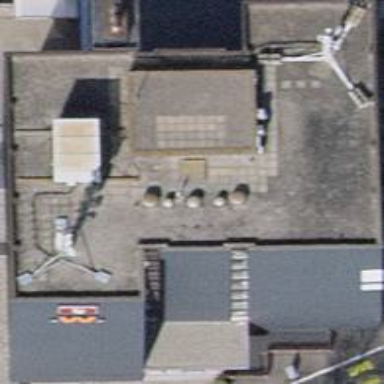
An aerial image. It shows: Storage rental shop located in building.